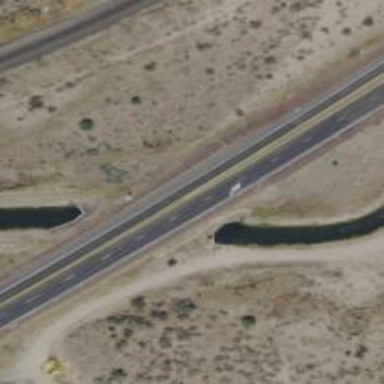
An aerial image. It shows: Canal culvert running through tunnel.